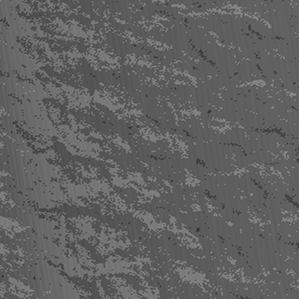
Label: frost